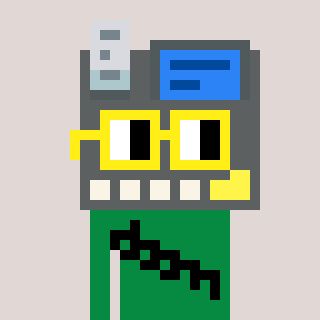
a pixel art character with square yellow glasses, a cash register-shaped head and a green-colored body on a warm background